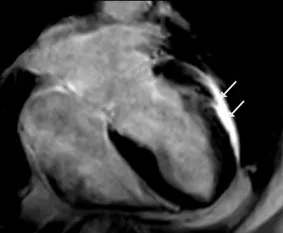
CMR showed simultaneously occurring edematous and fibrosing processes. (B) LGE CMR frame in 4-chamber view showing LV hypertrophy and anterolateral LGE, LVEF was mildly reduced (43.
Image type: radiology (mri)